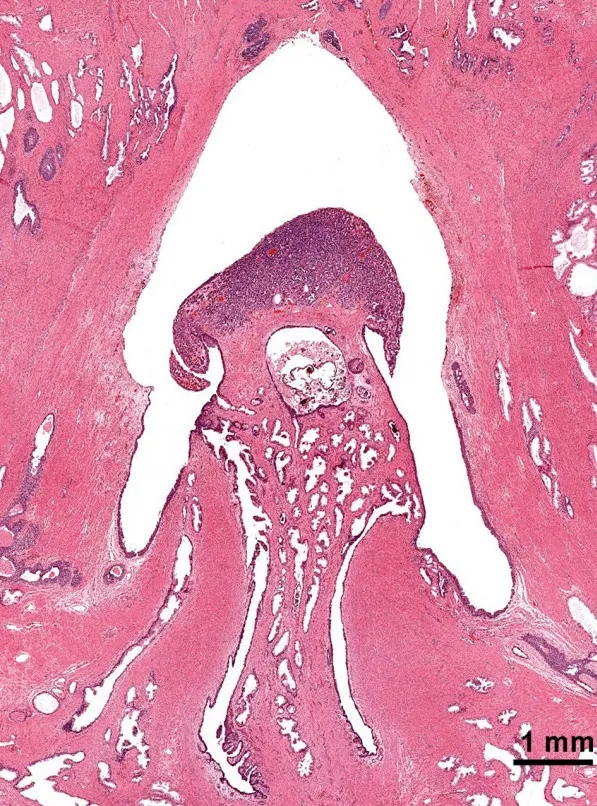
Carcinoid tumor of the veramontanum (colliculus seminalis) of the prostatic urethra, hematoxylin-eosin staining (2x objective).
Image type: pathology (h&e)